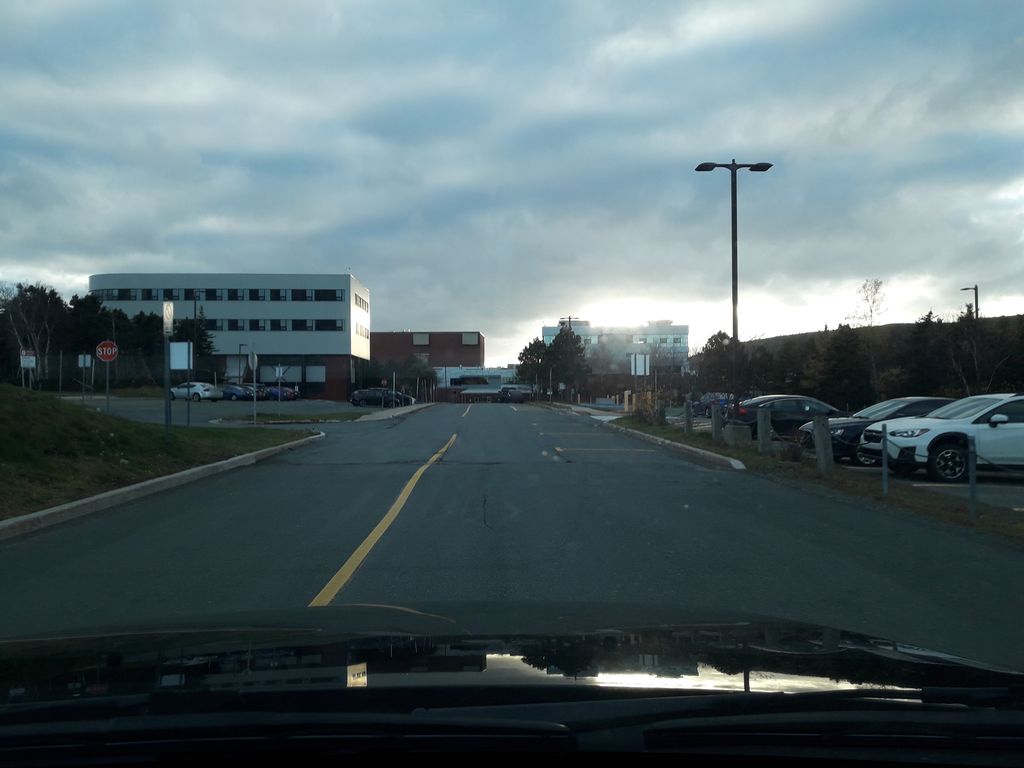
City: st_johns